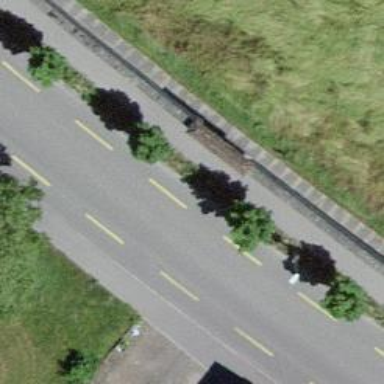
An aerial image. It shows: Row of deciduous broadleaved trees.